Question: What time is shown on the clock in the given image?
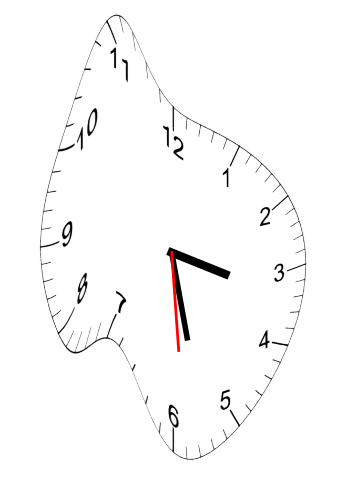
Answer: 03:27:29